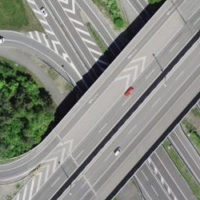
EUNIS habitat code: 57
Species observed at this site:
Milvus milvus